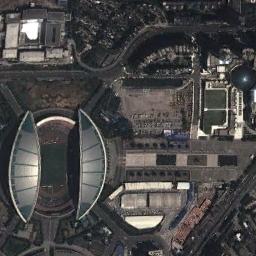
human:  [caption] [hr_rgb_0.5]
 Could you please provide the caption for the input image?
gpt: This stadium has a row of white signs on each side .

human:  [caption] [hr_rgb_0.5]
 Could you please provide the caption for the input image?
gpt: The stadium is next to some buildings and trees .

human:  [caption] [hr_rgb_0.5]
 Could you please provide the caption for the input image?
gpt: There are many buildings beside the stadium .

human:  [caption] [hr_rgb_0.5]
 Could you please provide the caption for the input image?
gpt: The circular stadium is separated from the residential area by a lawn .

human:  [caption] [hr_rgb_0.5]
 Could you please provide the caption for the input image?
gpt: There are some buildings beside the stadium .